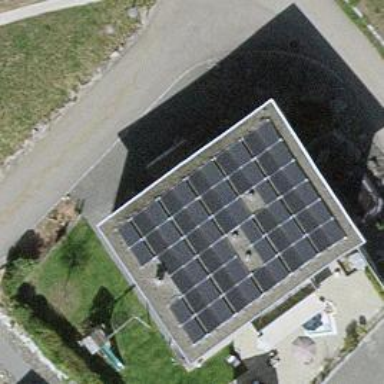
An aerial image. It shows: Solar power generator using photovoltaic panels.